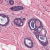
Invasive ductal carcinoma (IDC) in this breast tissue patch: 0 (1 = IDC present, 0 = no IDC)